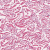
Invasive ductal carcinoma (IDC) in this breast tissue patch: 0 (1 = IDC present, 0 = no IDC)